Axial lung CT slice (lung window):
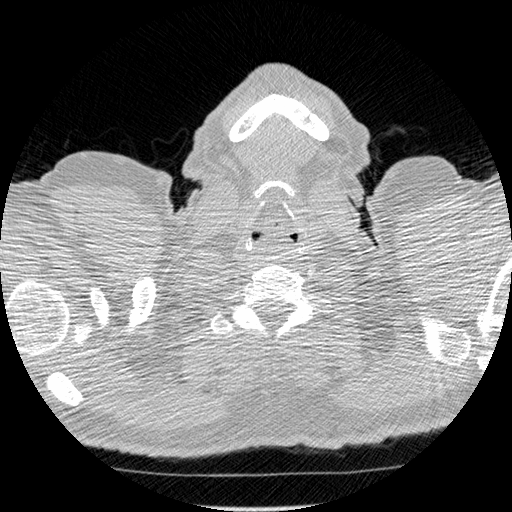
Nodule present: no